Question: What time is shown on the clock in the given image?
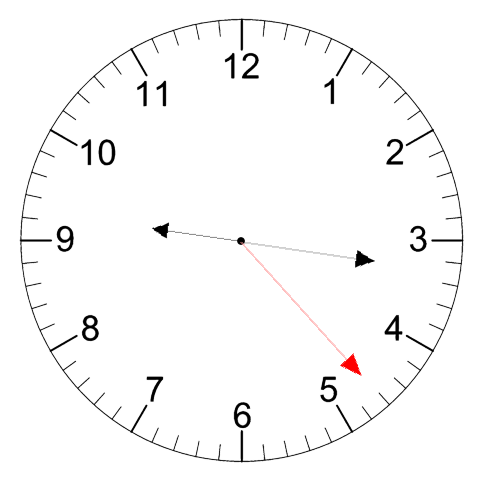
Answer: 09:16:23